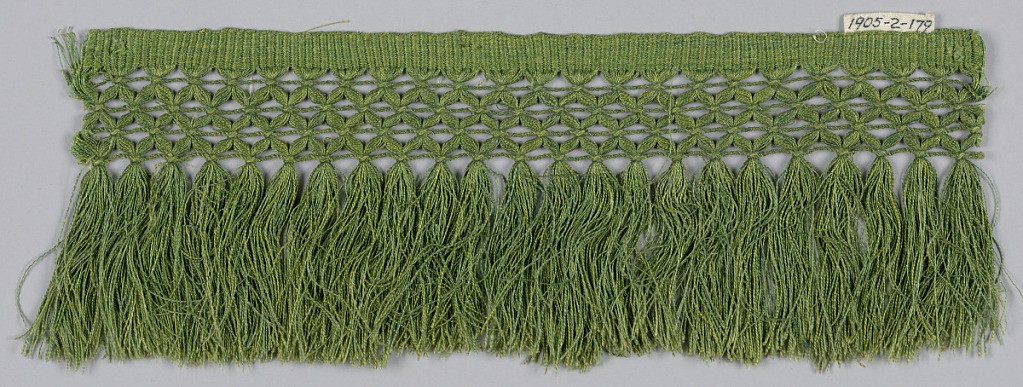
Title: Fringe
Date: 17th century
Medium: silk Technique: plain weave
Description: Green fringe with a plain weave heading, band in a trellis pattern and skirt threads.